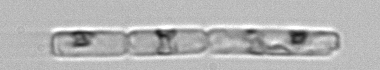
Label: Guinardia_delicatula